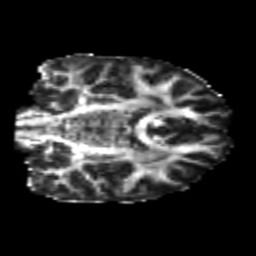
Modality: FA
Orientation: coronal
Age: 24
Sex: male
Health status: healthy
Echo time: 0.074 s